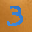
Label: 3